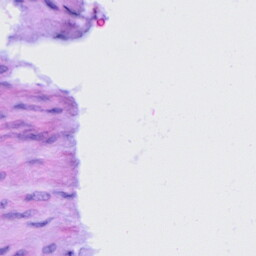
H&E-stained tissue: Cervix